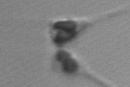
Label: Asterionellopsis_glacialis